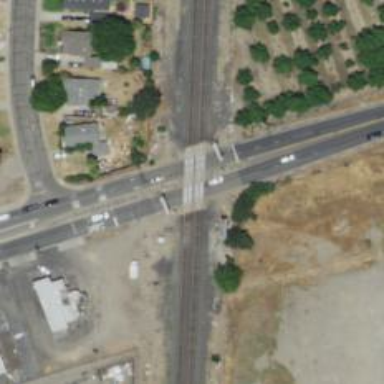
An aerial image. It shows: Railway level crossing.